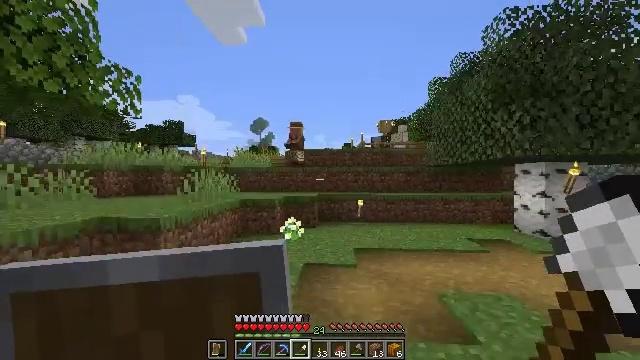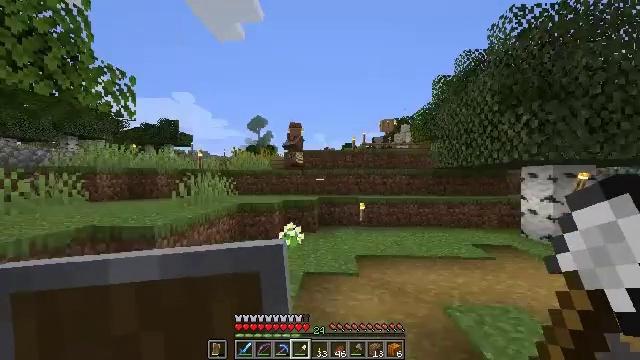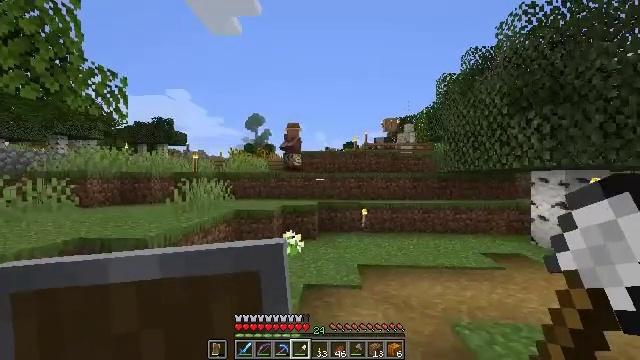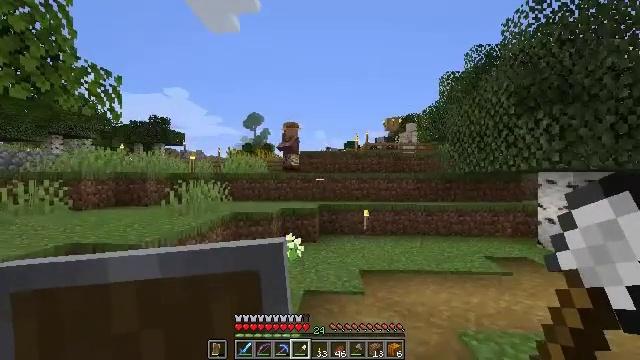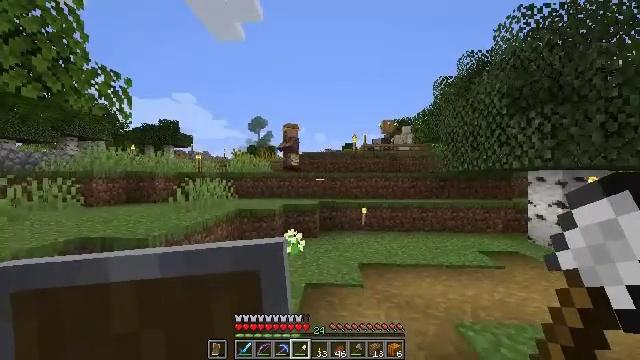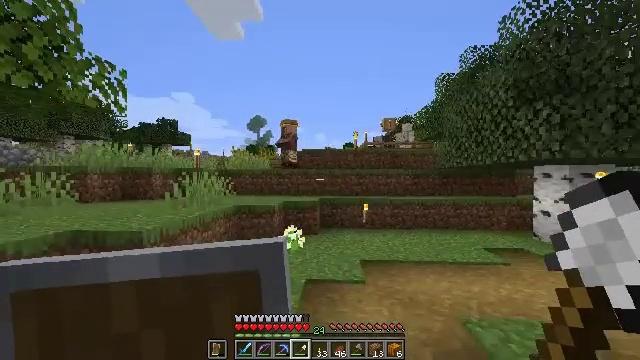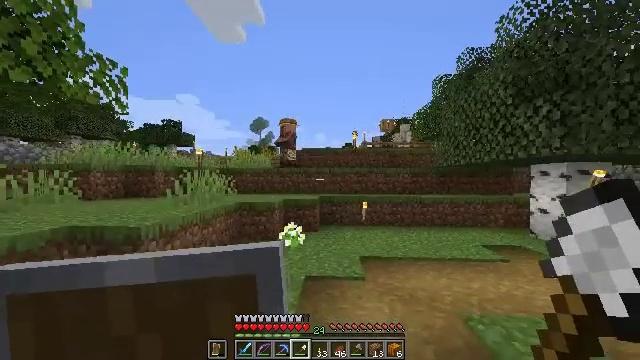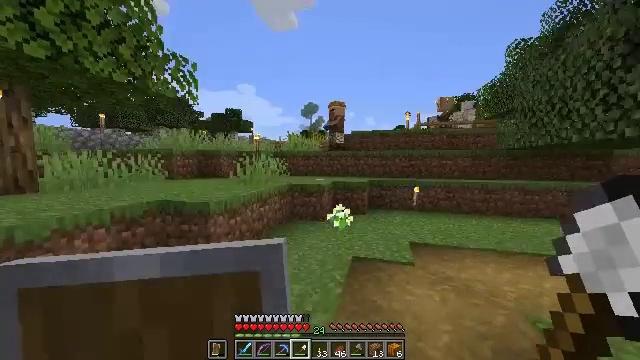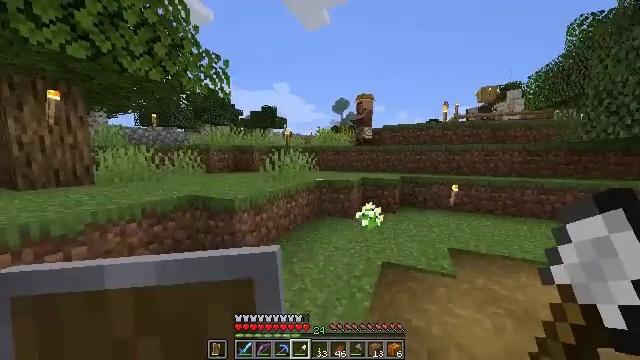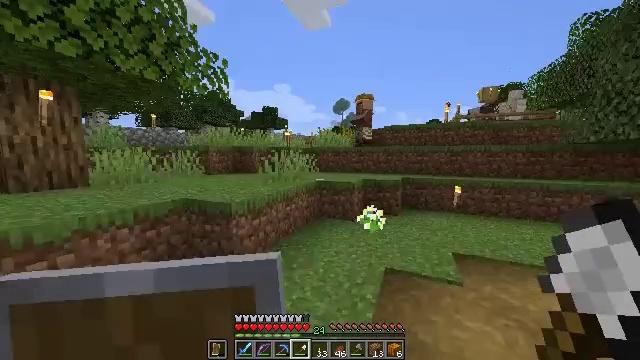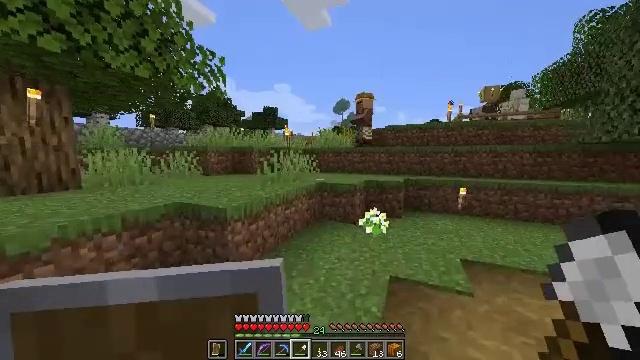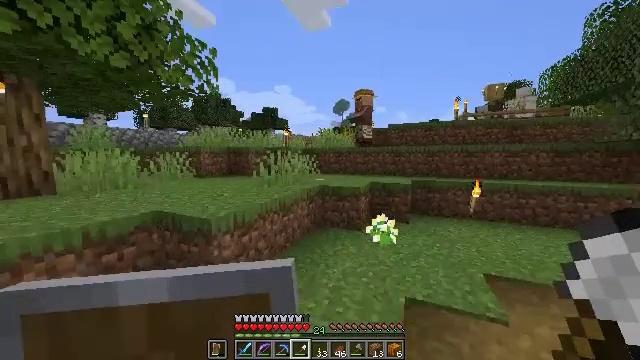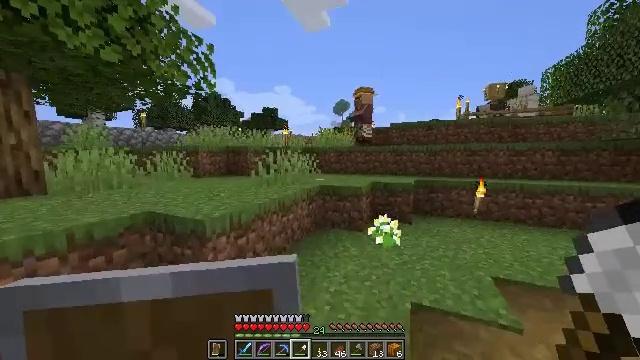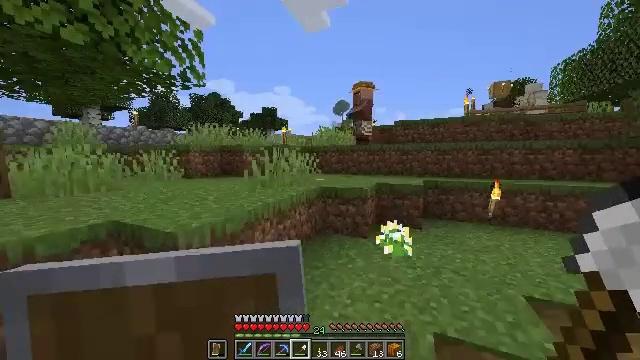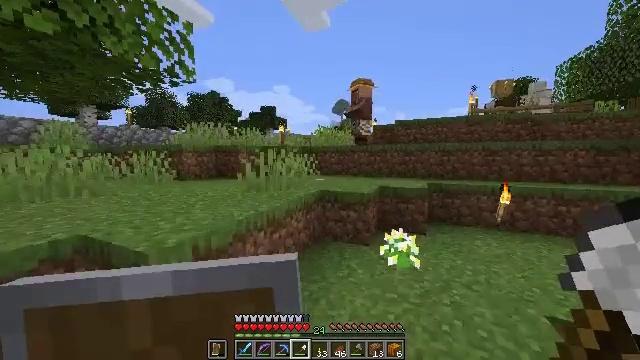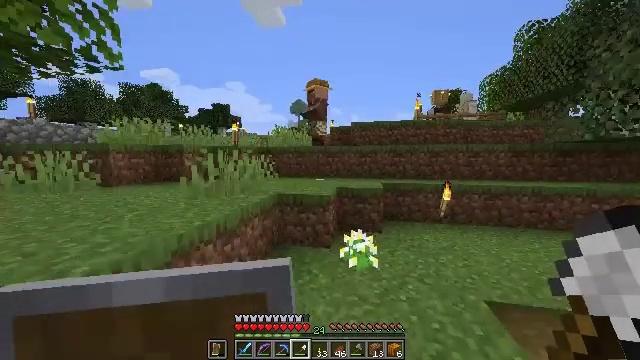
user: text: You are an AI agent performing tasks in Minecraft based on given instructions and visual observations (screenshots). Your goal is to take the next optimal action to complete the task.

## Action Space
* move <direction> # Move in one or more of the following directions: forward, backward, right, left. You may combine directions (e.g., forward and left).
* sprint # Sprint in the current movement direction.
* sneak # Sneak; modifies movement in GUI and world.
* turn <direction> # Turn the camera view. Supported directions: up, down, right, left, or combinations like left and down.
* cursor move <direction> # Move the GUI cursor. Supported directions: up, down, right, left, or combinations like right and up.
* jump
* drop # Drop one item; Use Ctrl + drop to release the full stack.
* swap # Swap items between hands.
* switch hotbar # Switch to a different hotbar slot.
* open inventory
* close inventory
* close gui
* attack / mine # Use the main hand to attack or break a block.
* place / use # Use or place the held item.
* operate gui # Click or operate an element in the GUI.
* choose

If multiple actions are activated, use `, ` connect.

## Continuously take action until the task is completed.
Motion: motion action
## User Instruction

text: Break the pumpkin to collect it.
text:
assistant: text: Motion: move forward
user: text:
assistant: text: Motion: move forward
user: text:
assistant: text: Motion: move forward, sprint
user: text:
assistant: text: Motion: move forward, sprint
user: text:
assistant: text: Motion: move forward, sprint
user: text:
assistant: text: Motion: move forward, sprint
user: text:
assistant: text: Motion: move forward, sprint, turn left and down
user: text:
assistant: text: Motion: move forward, sprint, turn left and down
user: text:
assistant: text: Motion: move forward
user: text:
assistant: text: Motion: move forward
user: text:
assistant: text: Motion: move forward
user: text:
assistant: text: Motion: move forward
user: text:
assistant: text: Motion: move forward
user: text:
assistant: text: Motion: move forward
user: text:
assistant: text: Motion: move forward, turn right
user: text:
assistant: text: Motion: move forward, turn right
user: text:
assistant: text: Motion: move forward
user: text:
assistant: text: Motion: move forward
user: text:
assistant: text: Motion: move forward, turn left and up
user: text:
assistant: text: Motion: move forward, turn left
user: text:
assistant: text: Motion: move forward
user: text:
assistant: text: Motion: move forward
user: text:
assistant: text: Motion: move forward, jump
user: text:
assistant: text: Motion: move forward, turn right and up, jump
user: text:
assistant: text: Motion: move forward, turn right, jump
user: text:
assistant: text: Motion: move forward
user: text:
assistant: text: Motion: move forward, turn right
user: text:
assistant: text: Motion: move forward, turn right
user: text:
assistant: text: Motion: move forward, turn right and up
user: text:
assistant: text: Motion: move forward, sprint, turn right